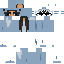
A female human skin with pale skin, wearing brown long hair dressed in a blue hoodie and brown pants, featuring a closed mouth.